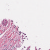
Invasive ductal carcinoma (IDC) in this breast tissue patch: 0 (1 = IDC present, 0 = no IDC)